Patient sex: F
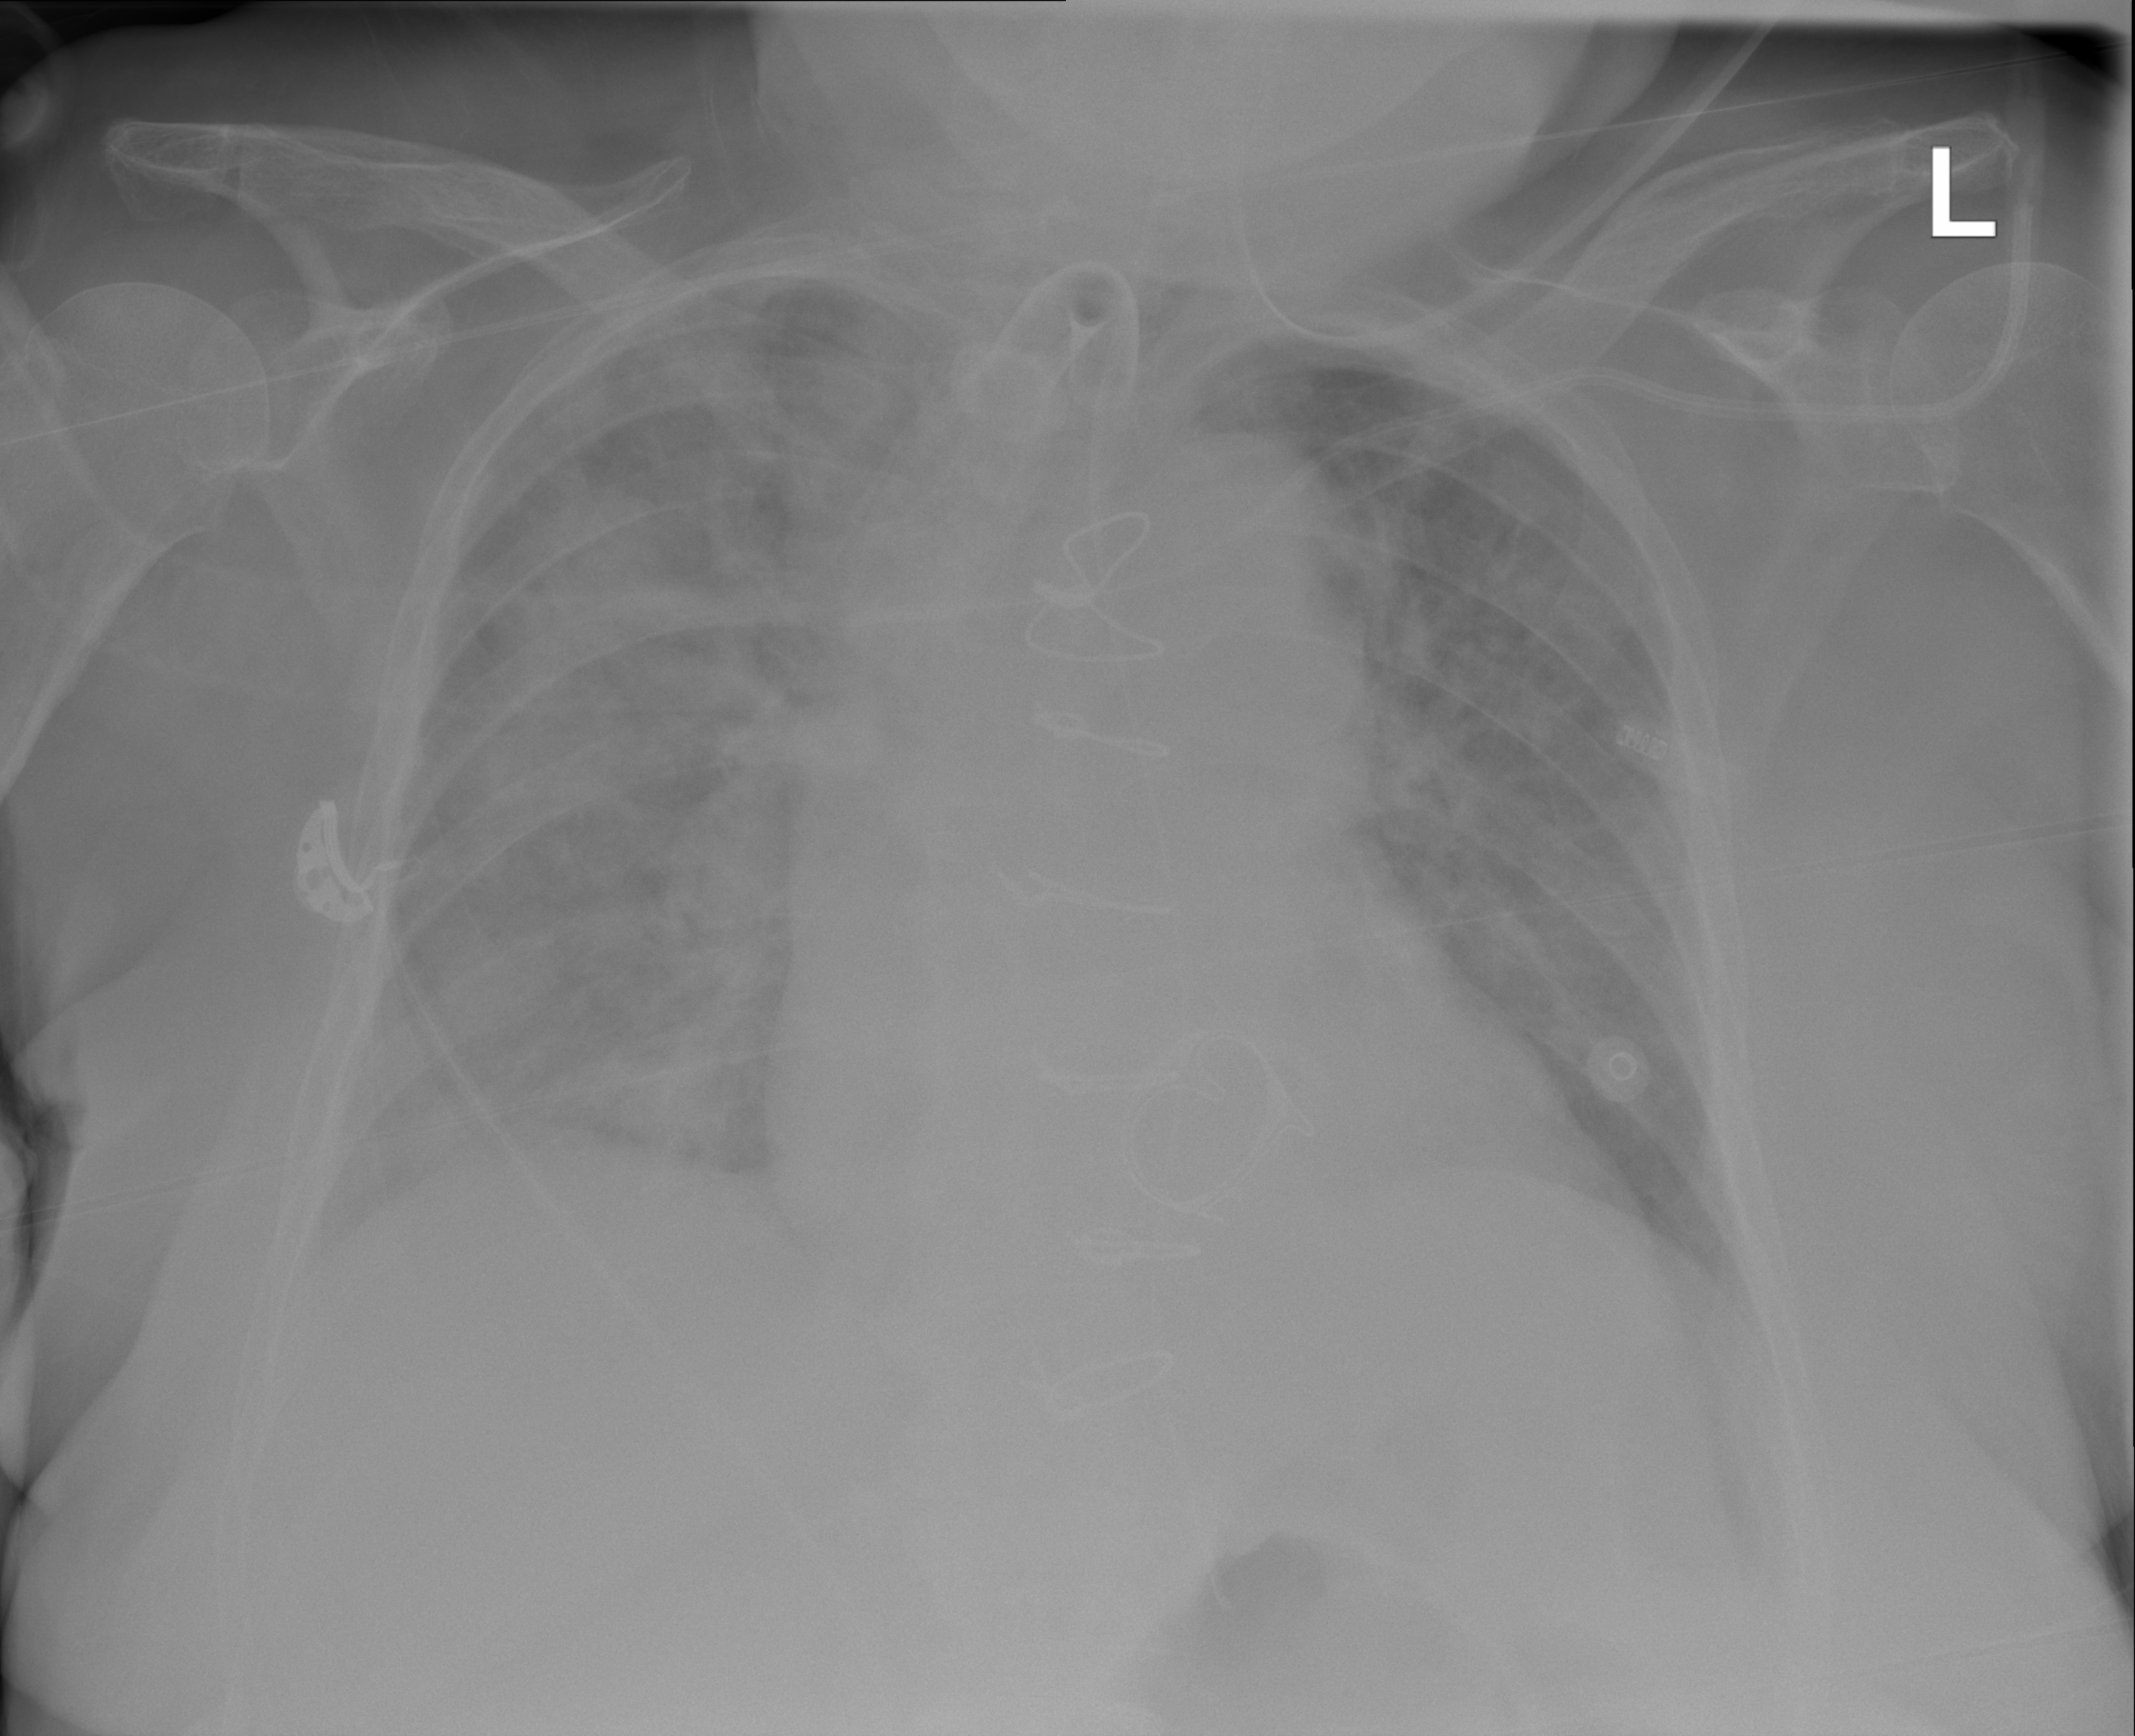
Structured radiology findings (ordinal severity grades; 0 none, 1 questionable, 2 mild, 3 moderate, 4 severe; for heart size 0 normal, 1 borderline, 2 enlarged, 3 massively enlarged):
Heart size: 2
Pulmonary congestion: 3
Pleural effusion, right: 1
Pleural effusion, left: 1
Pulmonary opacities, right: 2
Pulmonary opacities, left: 2
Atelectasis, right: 0
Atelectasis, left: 0